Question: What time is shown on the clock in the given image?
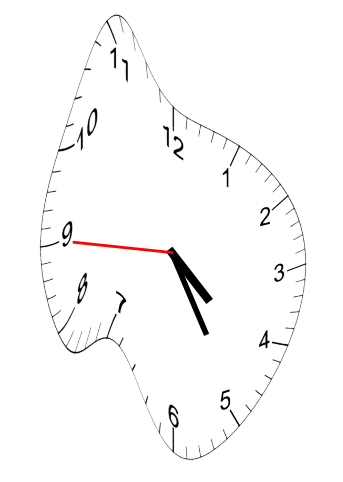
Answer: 04:24:45